Question: I'm currently doing a POC to prove that Protobuf-net is faster than the native C# serializer. But I'm experiencing a bug? on the serialize response.
Here is the Error
nativeResult
'''
<?xml version="1.0"?>
<userInformation xmlns:xsi="http://www.w3.org/2001/XMLSchema-instance" xmlns:xsd="http://www.w3.org/2001/XMLSchema">
<age>22</age>
<education>Cavite State University</education>
<name>Ronald Estacion</name>
<address>
<city>Cavite</city>
<country>PH</country>
<street>Torjak Street</street>
<subd>Yari ka ngayon</subd>
</address>
</userInformation>
'''
protoresult

Here is my code.
'''
var nativeSerializer = new XmlSerializer(typeof(UserInformation));
var nativeStream = new MemoryStream();
var protoStream = new MemoryStream();
nativeSerializer.Serialize(nativeStream, CreateDetaulUserInformation());
var nativeResult = Encoding.UTF8.GetString(nativeStream.ToArray());
Serializer.Serialize(protoStream, CreateDetaulUserInformation());
var protoResult = Encoding.UTF8.GetString(protoStream.ToArray());
'''
Here is the UserInformation object.
'''
//[ProtoContract]
[XmlType("address")]
public class Address
{
//[ProtoMember(1)]
[XmlElement("city", Order = 1)]
public string City { get; set; }
//[ProtoMember(2)]
[XmlElement("country", Order = 2)]
public string Country { get; set; }
//[ProtoMember(3)]
[XmlElement("street", Order = 3)]
public string Street { get; set; }
//[ProtoMember(4)]
[XmlElement("subd", Order = 4)]
public string Subdivision { get; set; }
}
//[ProtoContract]
[XmlType("userInformation")]
public class UserInformation
{
//[ProtoMember(1)]
[XmlElement("age", Order = 1)]
public int Age { get; set; }
//[ProtoMember(2)]
[XmlElement("education", Order = 2)]
public string Education { get; set; }
//[ProtoMember(3)]
[XmlElement("name", Order = 3)]
public string Name { get; set; }
//[ProtoMember(4)]
[XmlElement("address", Order = 4)]
public Address Address { get; set; }
}
'''
NOTE: I've also tried using 'ProtoContract' as the attribute but it has the same result. Protobuf-net supports 'XmlType' aswell so i commented those attributes.
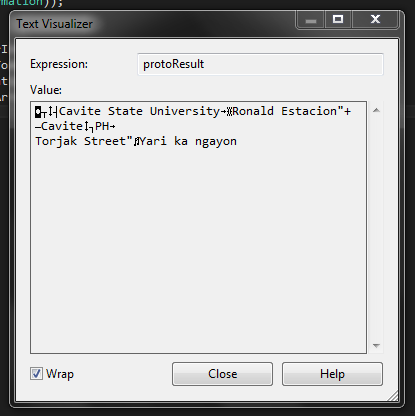
Answer: Here's your error:
'''
var protoResult = Encoding.UTF8.GetString(protoStream.ToArray());
'''
protobuf is a protocol; it is text, and is specifically not UTF8. What you are doing is attempting to a UTF-8 buffer into a string when the input data is not a UTF-8 buffer.
If you want to turn a raw 'byte[]' into a 'string', then 'Convert.ToBase64String' is your friend. But if you avoid doing that: it is better to treat it as binary end-to-end if possible.
As a very minor thing: there's no need to call 'ToArray()' here - that forces an extra array copy. If possible, use 'GetBuffer()' '.Length' (the underlying buffer is oversized); i.e.
'''
string base64 = Convert.ToBase64String(
protoStream.GetBuffer(), 0, (int)protoStream.Length);
'''